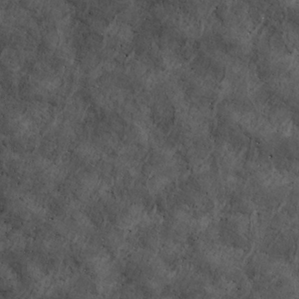
Label: non_frost